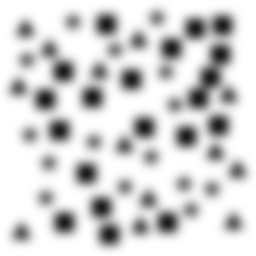
Squares: 20
Triangles: 13
Stars: 15
Total shapes: 48